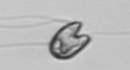
Label: flagellate_morphotype1